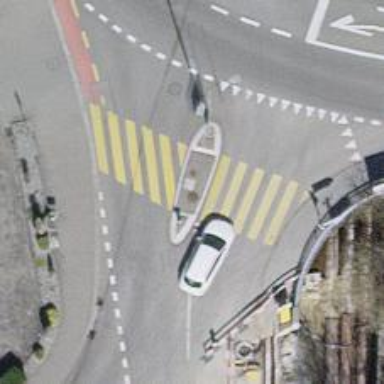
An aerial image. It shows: Unclassified road with cycle lane.